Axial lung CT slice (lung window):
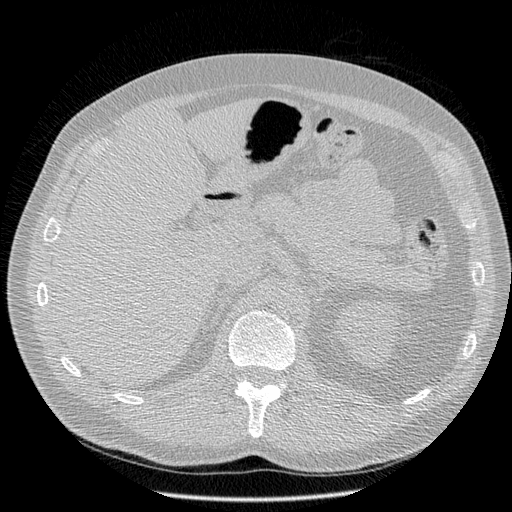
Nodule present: no